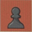
Piece: bP